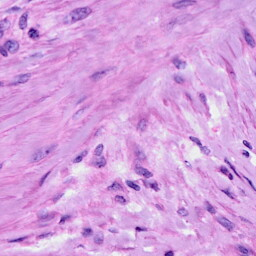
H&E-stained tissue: Ovarian